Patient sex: F
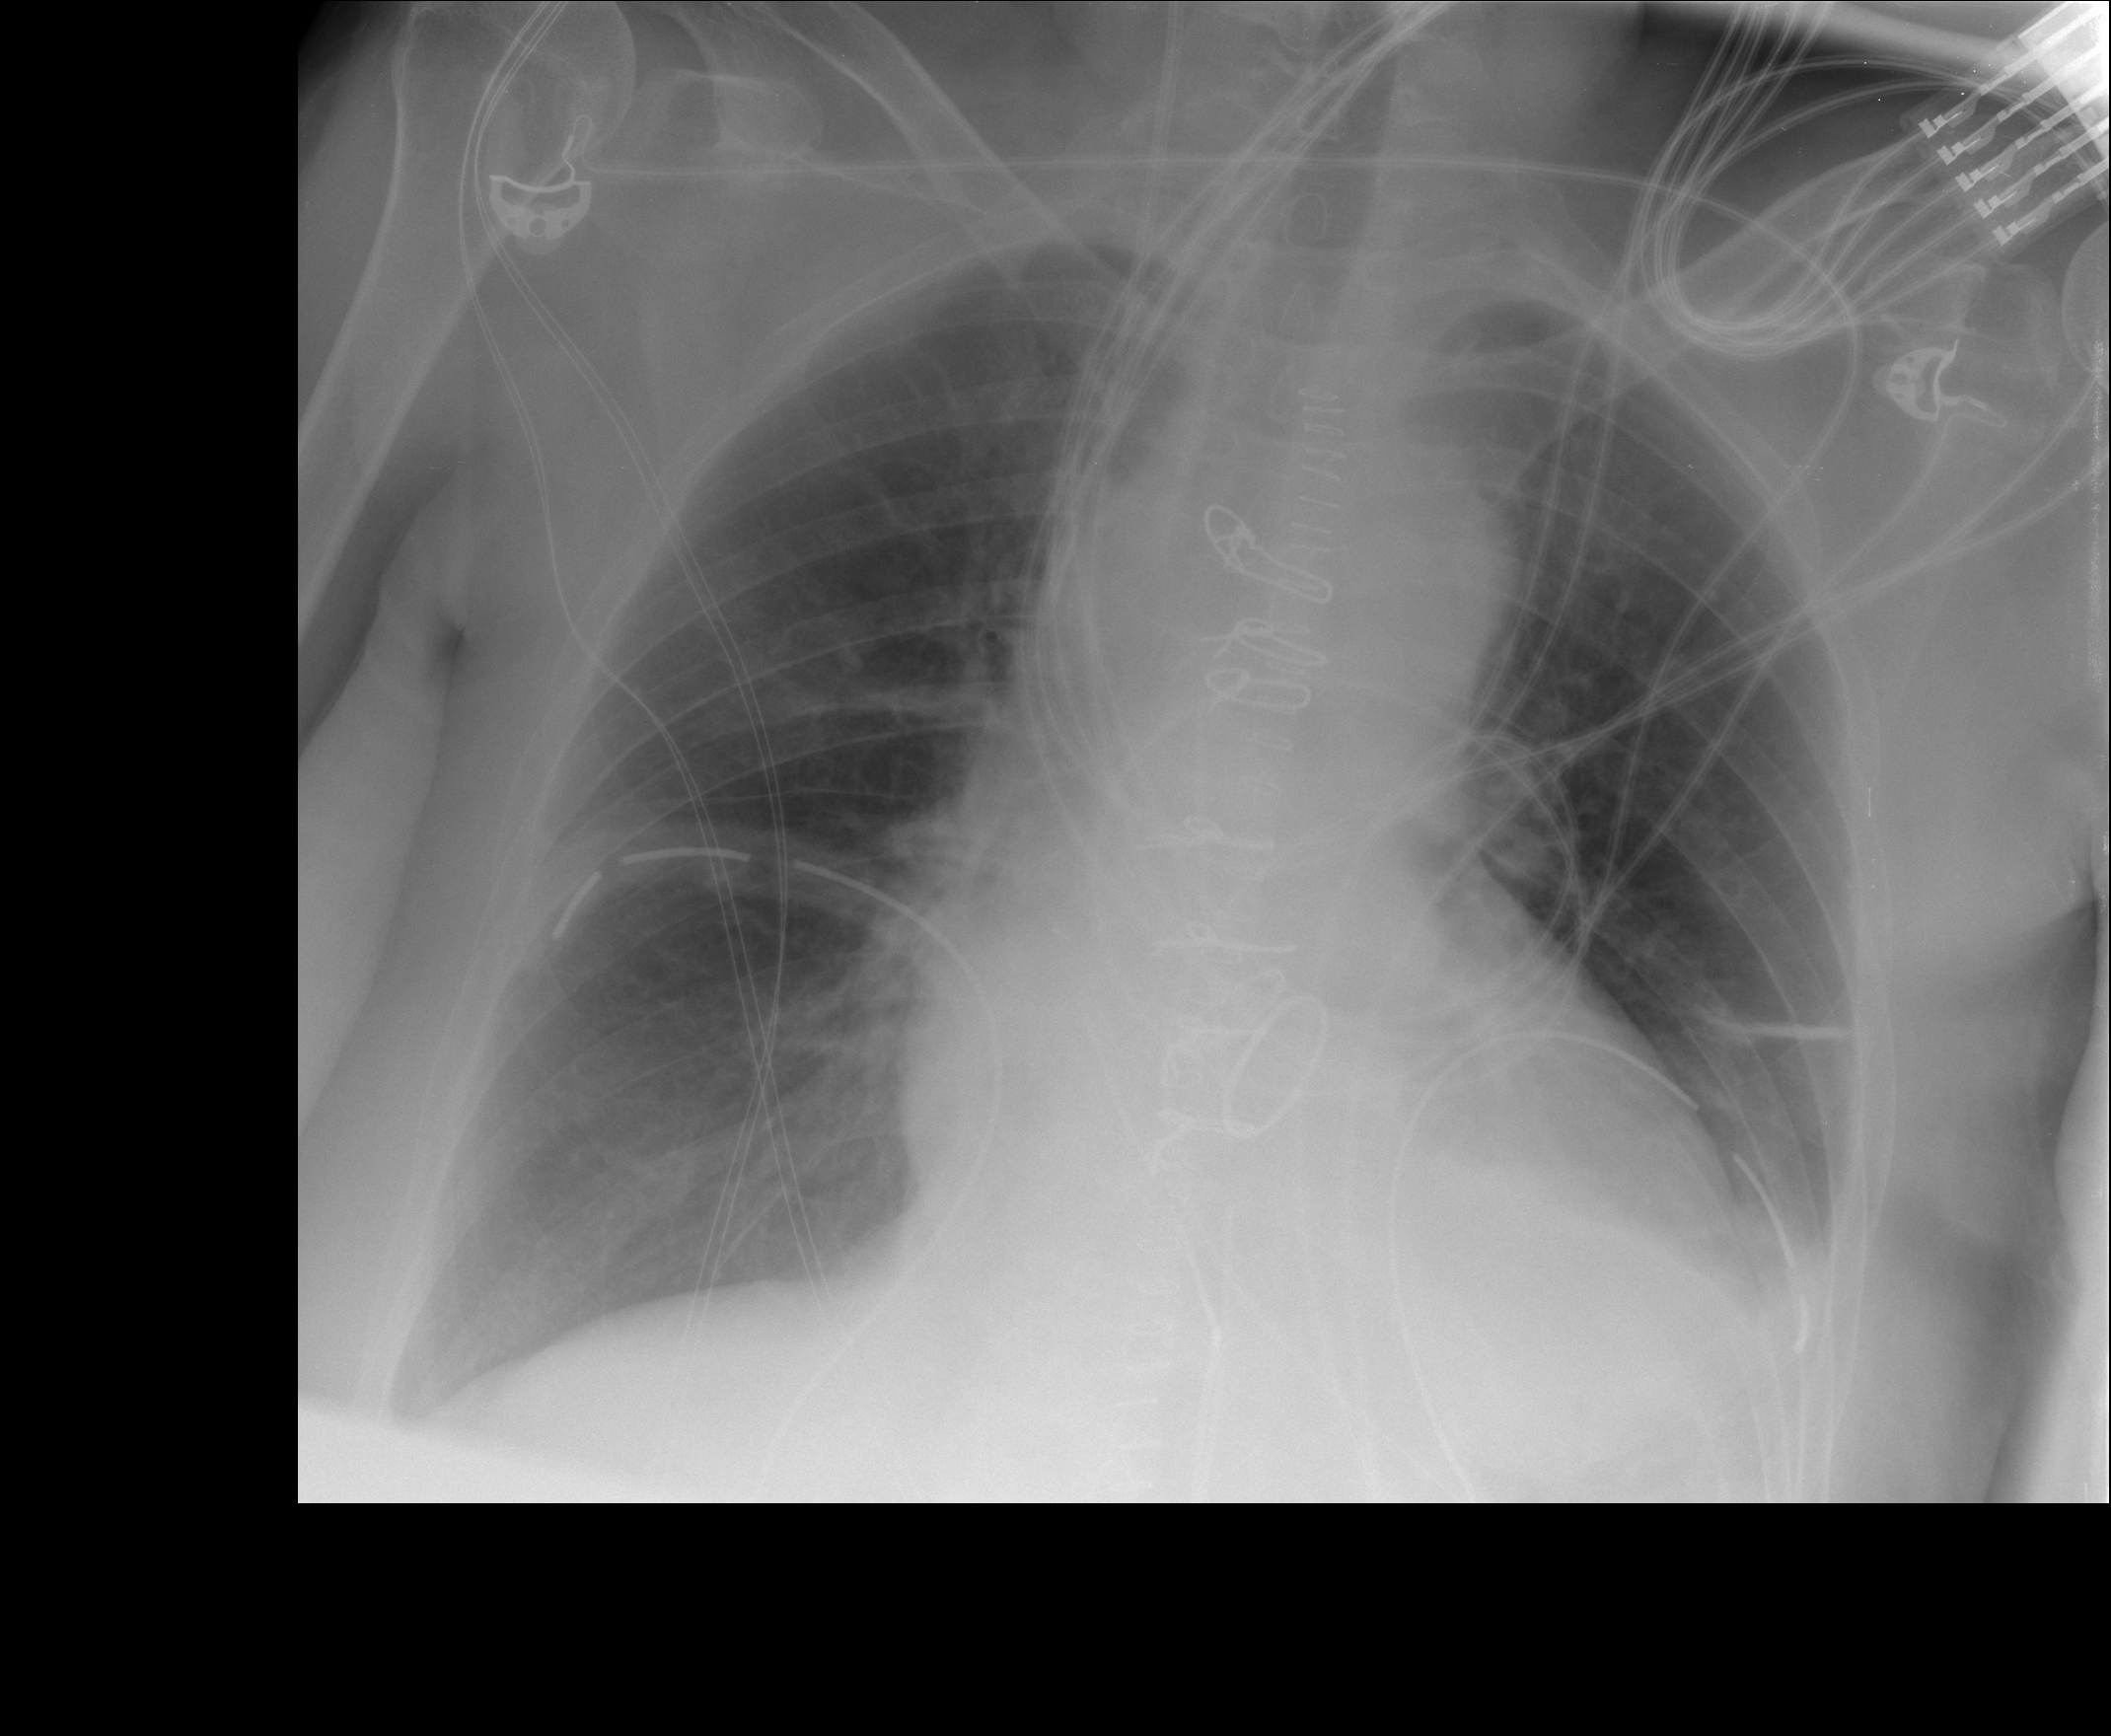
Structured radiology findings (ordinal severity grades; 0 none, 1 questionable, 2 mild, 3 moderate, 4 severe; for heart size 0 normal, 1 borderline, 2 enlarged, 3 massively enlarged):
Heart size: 0
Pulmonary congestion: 0
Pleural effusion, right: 0
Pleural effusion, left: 1
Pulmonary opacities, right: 0
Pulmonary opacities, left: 0
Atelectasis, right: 0
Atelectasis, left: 2